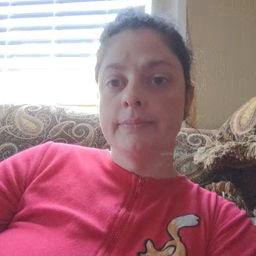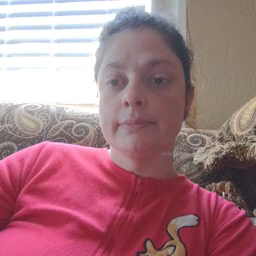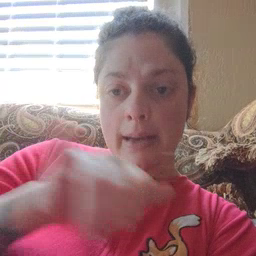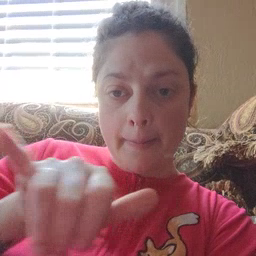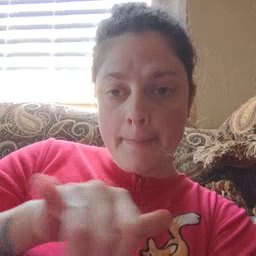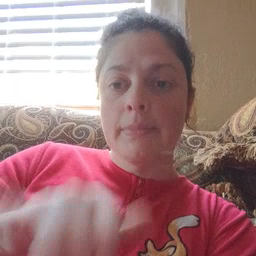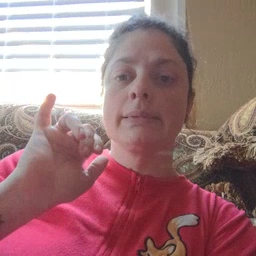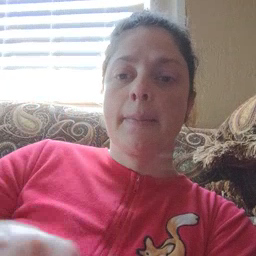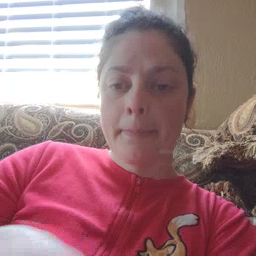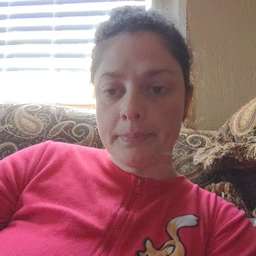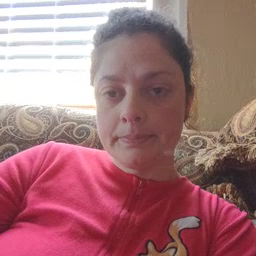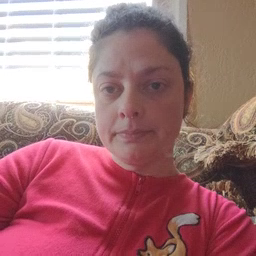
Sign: same